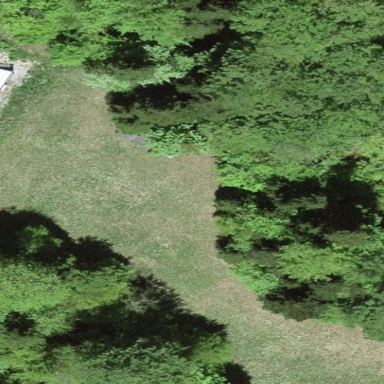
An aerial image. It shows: Beautiful meadow.